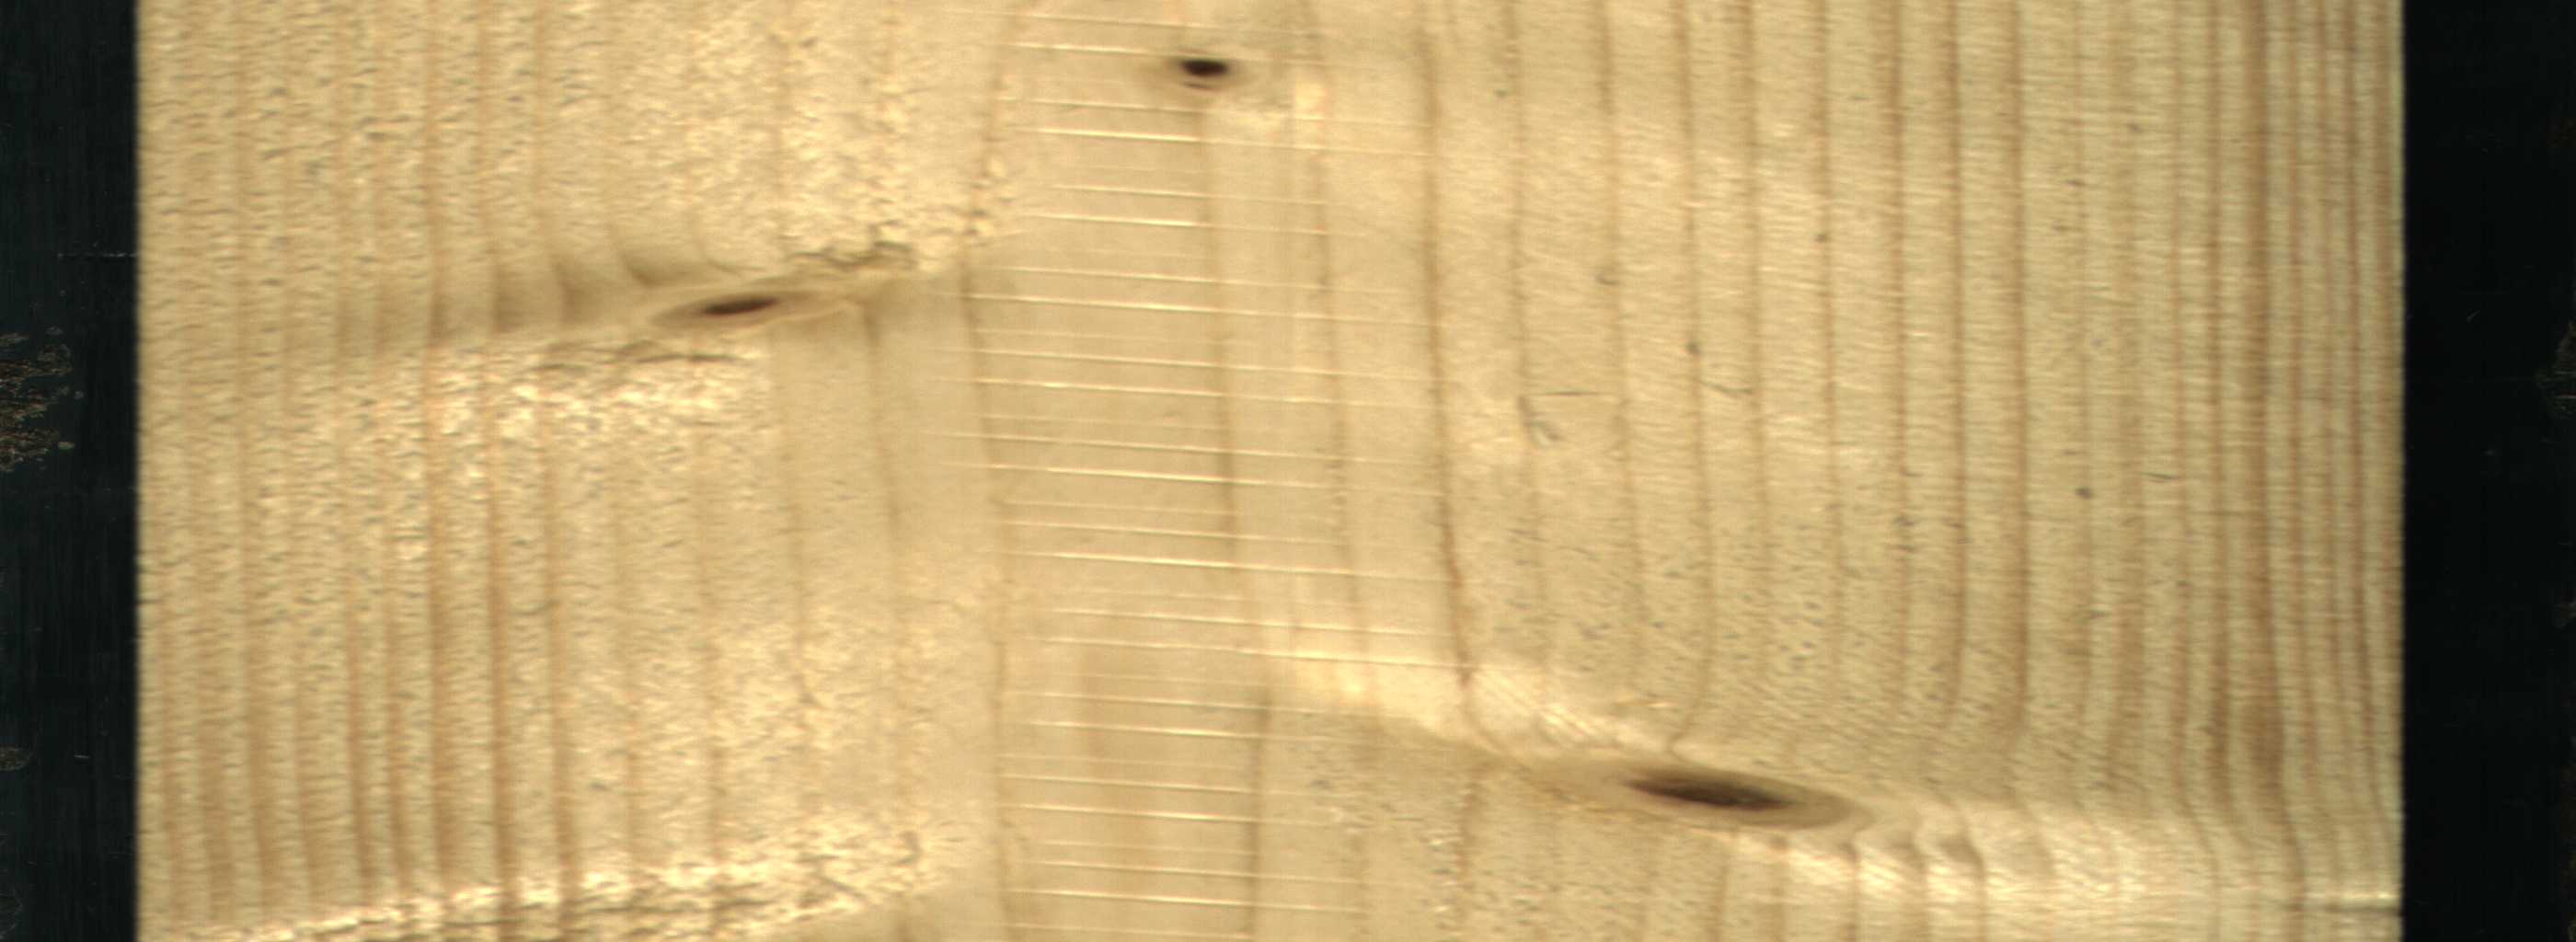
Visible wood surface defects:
Live_Knot
Live_Knot
Live_Knot